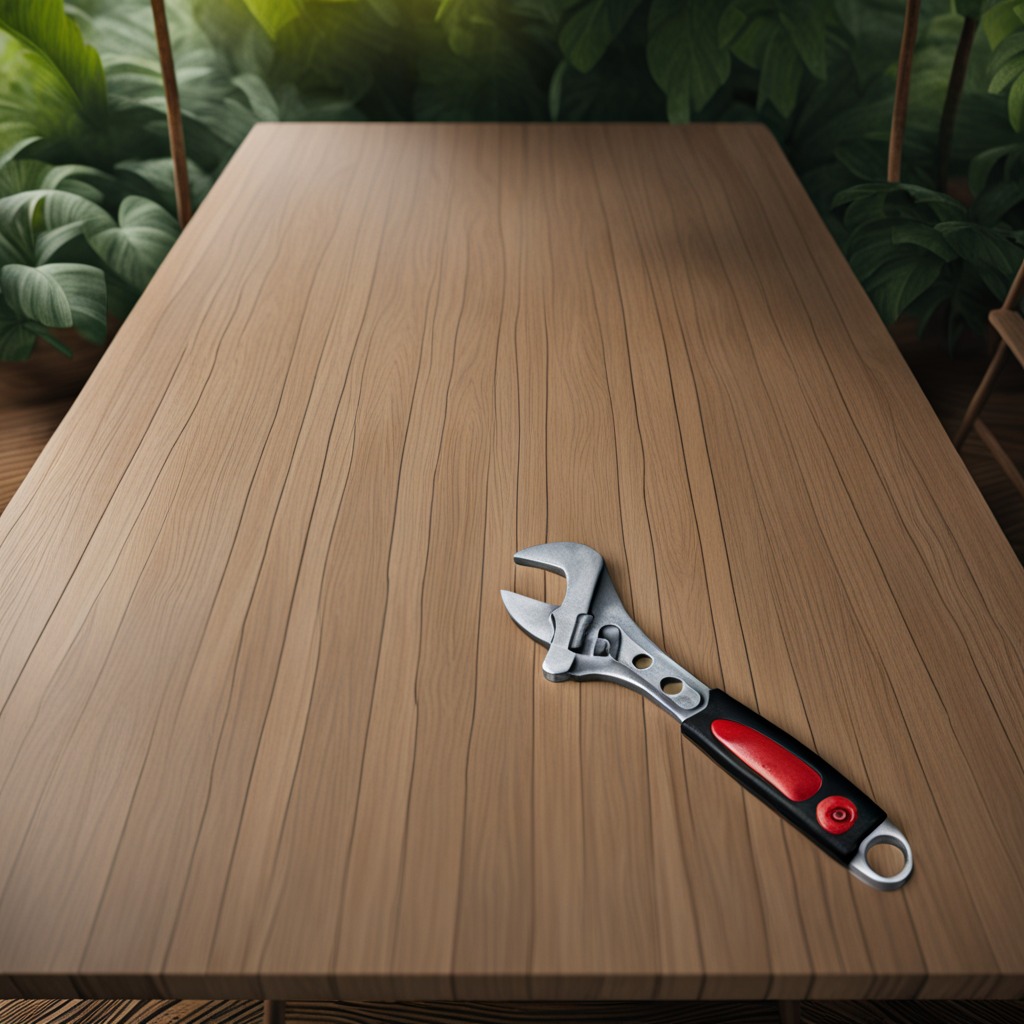
An wrench is lying on a wooden table inside a jungle field workshop tent humid ambient light worn but